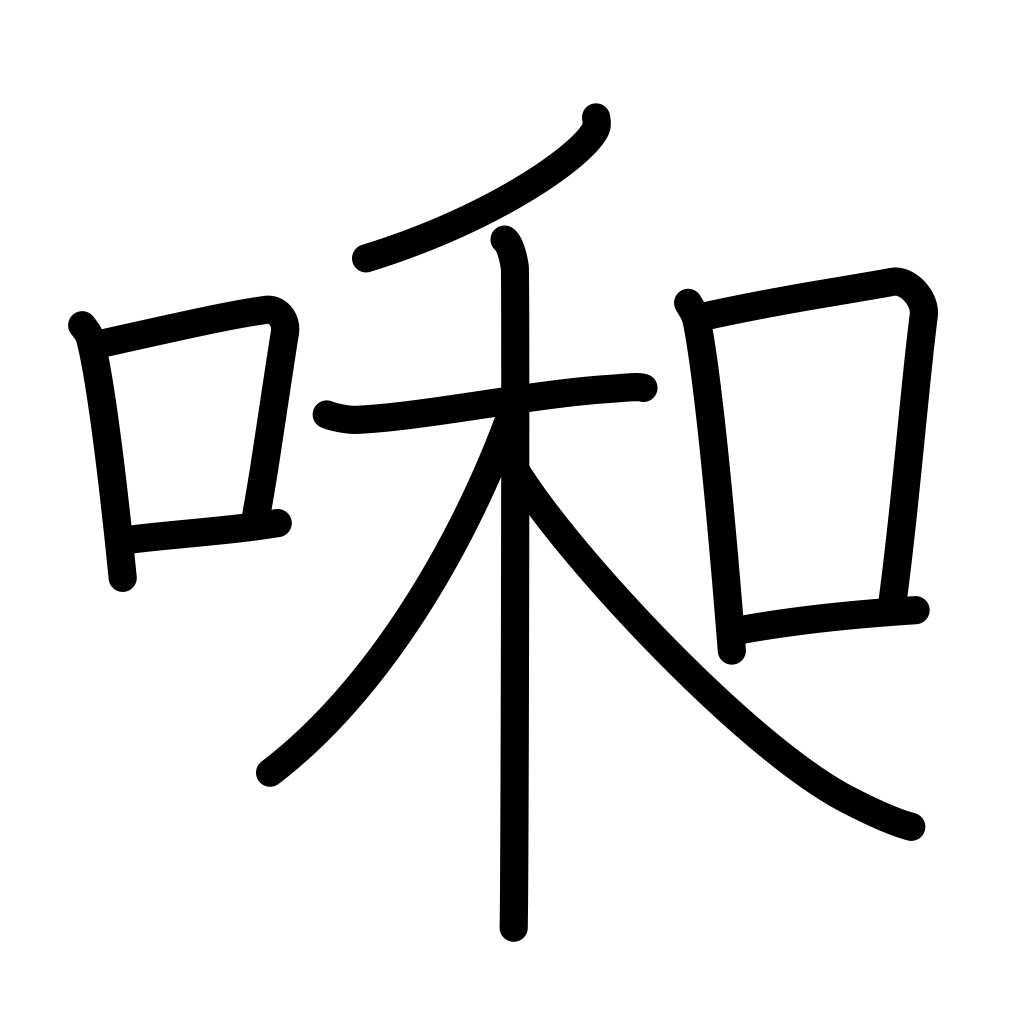
Meaning: follow, weeping child